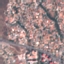
Label: Residential